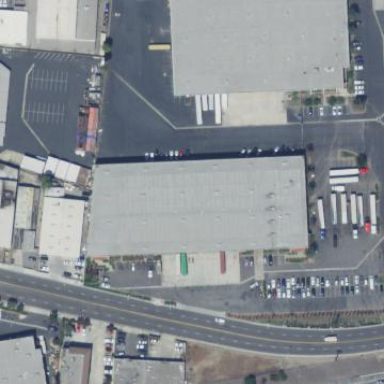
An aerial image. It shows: Warehouse building.